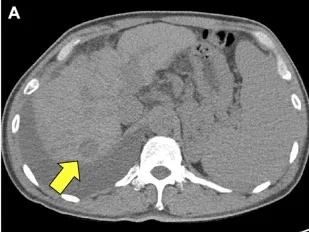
Decrease of tumor size in the CT scan images. Yellow arrows indicate a decrease in the longest diameter of tumor mass from 2.28 cm in.
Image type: radiology (ct)